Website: macys
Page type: billing-address
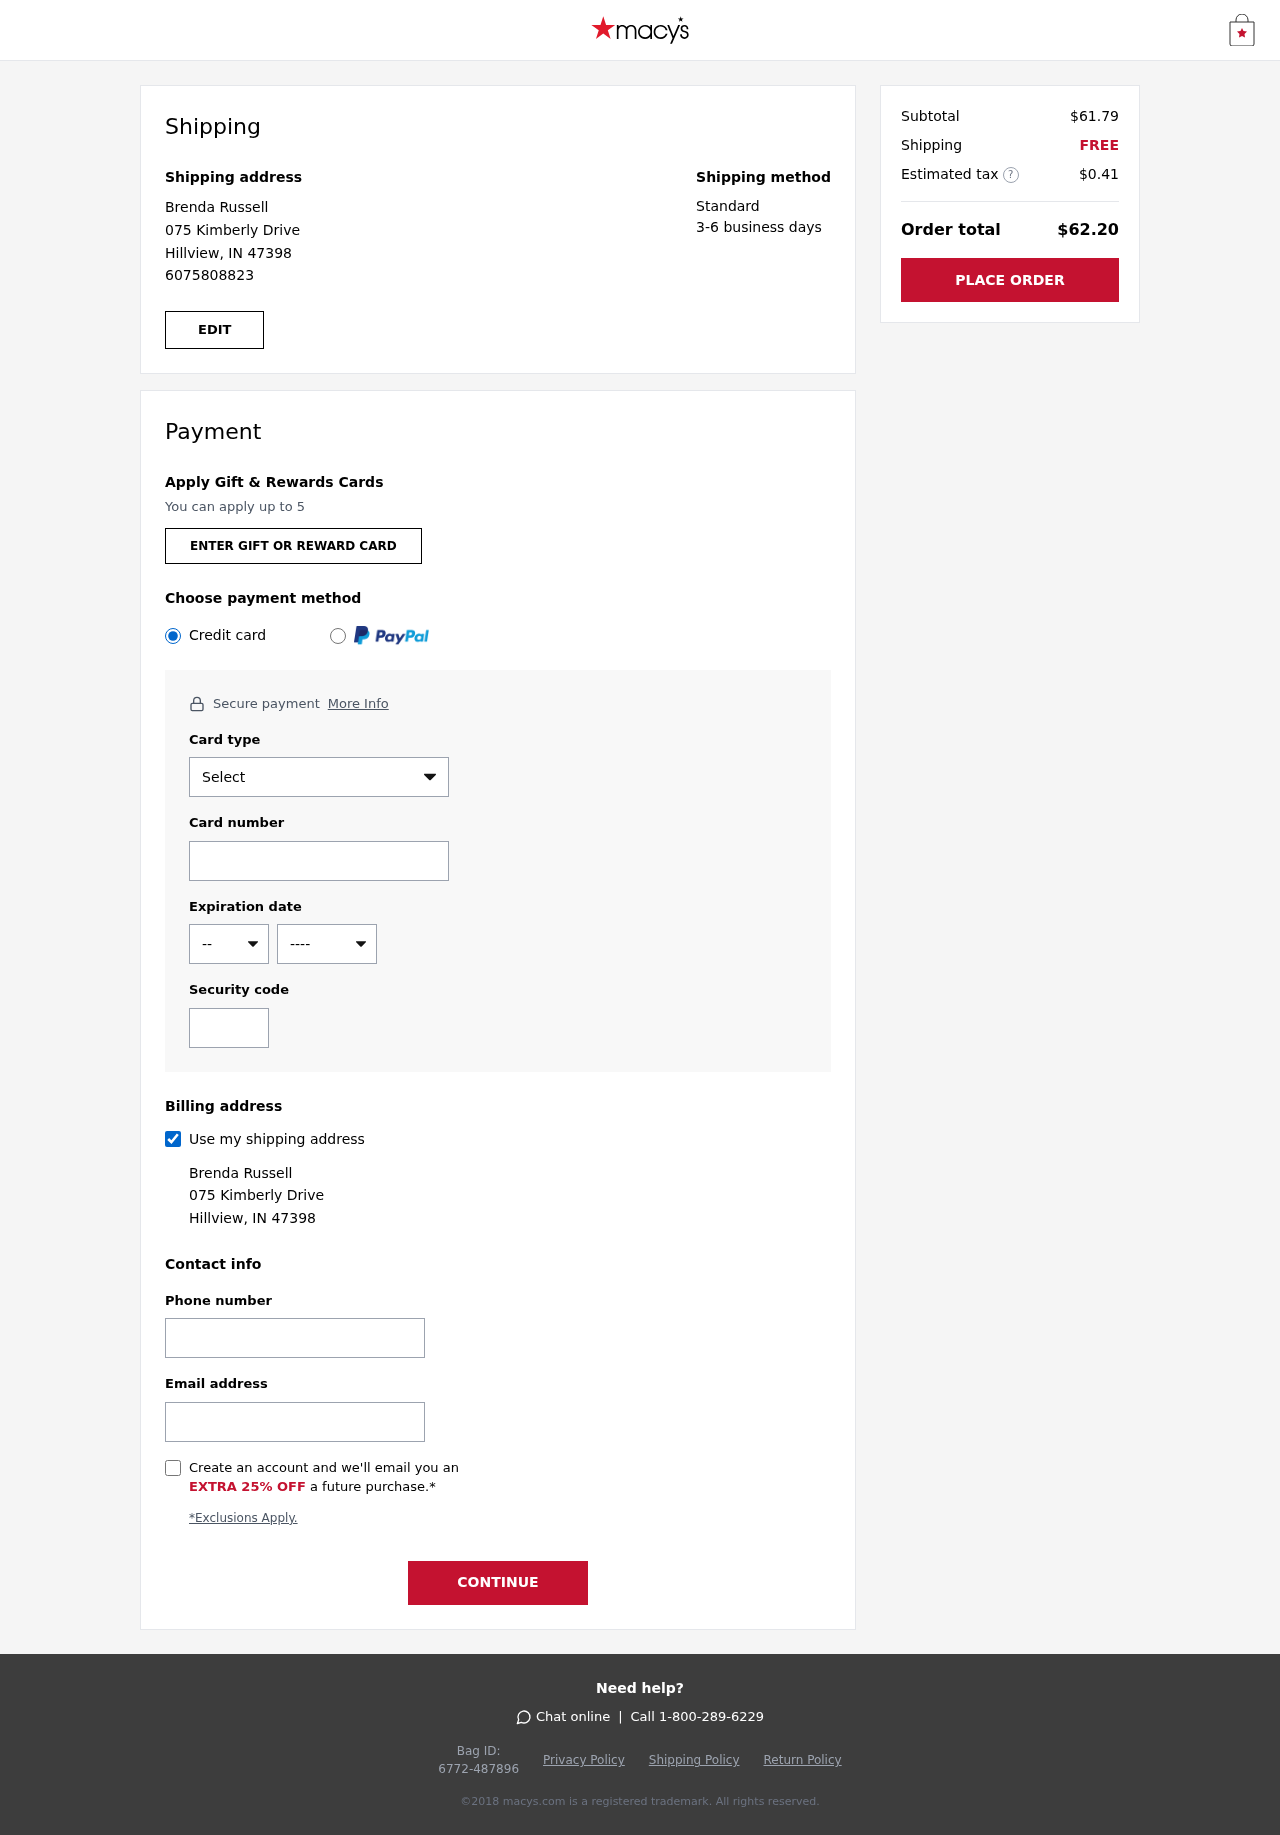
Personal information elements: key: PII_CARD_CVV
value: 0204
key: PII_CARD_EXPIRY_MONTH
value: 12
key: PII_CARD_EXPIRY_YEAR
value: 28
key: PII_CARD_NUMBER
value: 3733 0319 4161 300
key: PII_CARD_TYPE
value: American Express
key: PII_EMAIL
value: brenda.russell@hotmail.com
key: PII_FULLNAME
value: Brenda Russell
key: PII_PHONE
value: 6075808823
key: PII_STREET
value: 075 Kimberly Drive
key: PII_CITY_STATE_ZIP
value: Hillview, IN 47398
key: PII_FIRSTNAME
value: Brenda
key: PII_LASTNAME
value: Russell
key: PII_FULLNAME2
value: Brenda Russell
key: PII_FULLNAME3
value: Brenda Russell
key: PII_FIRSTNAME2
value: Brenda
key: PII_FIRSTNAME3
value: Brenda
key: PII_LASTNAME2
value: Russell
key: PII_LASTNAME3
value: Russell
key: PII_FIRSTNAME_DERIVED
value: Brenda
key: PII_LASTNAME_DERIVED
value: Russell
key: PII_FULLNAME_DERIVED
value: Brenda Russell
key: PII_NAME_FULL_DERIVED
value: Brenda Russell
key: PII_PHONE2
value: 6075808823
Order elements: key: ORDER_SUBTOTAL
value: $61.79
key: ORDER_SHIPPING_COST
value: FREE
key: ORDER_TAX
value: $0.41
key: ORDER_TOTAL
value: $62.20